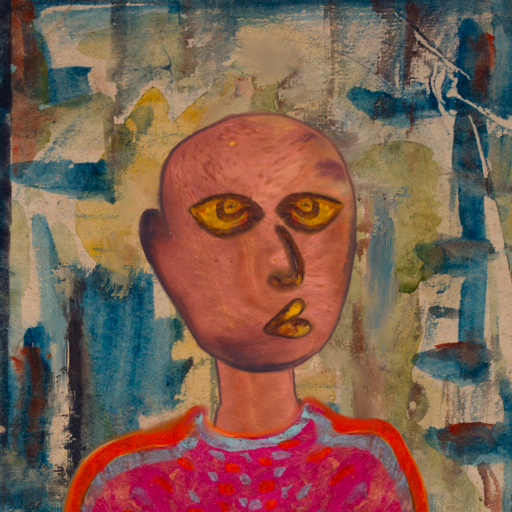
Background: Orphan, Head And Neck Side: Mother_And_Son_Mother, Face Side: Comrade, Bust: Sisters, Hair Side: Blank, Head Accessory: Blank, Second Necklace: Blank, Necklace: Blank, Baby: Blank